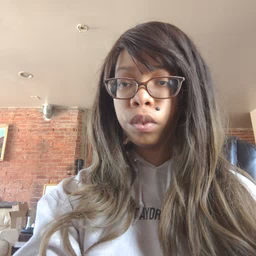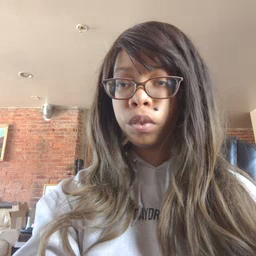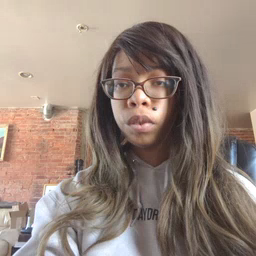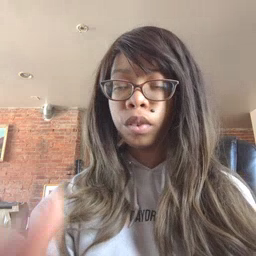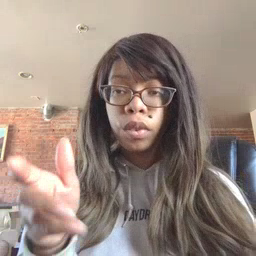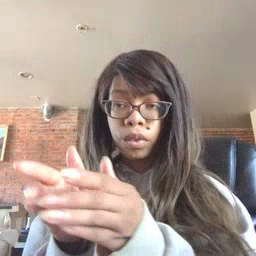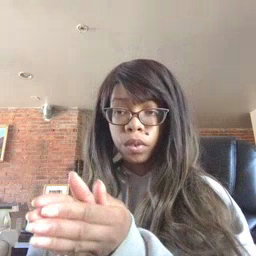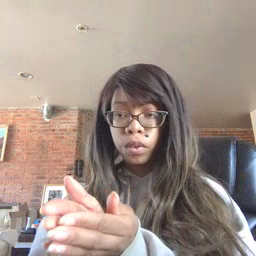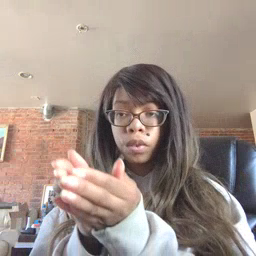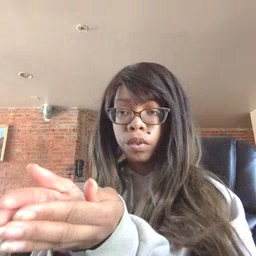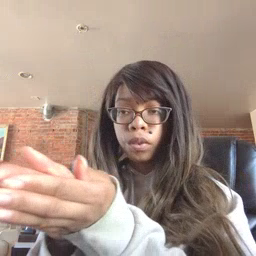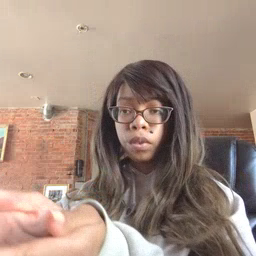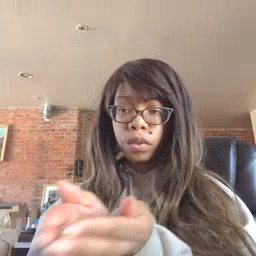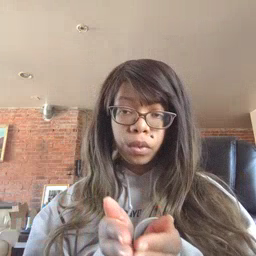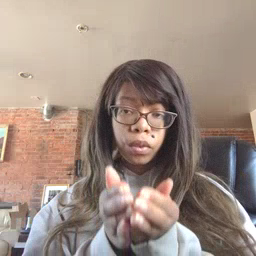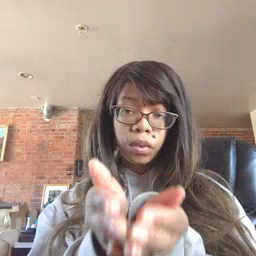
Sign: boat